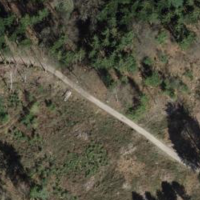
EUNIS habitat code: 44
Species observed at this site:
Sambucus racemosa